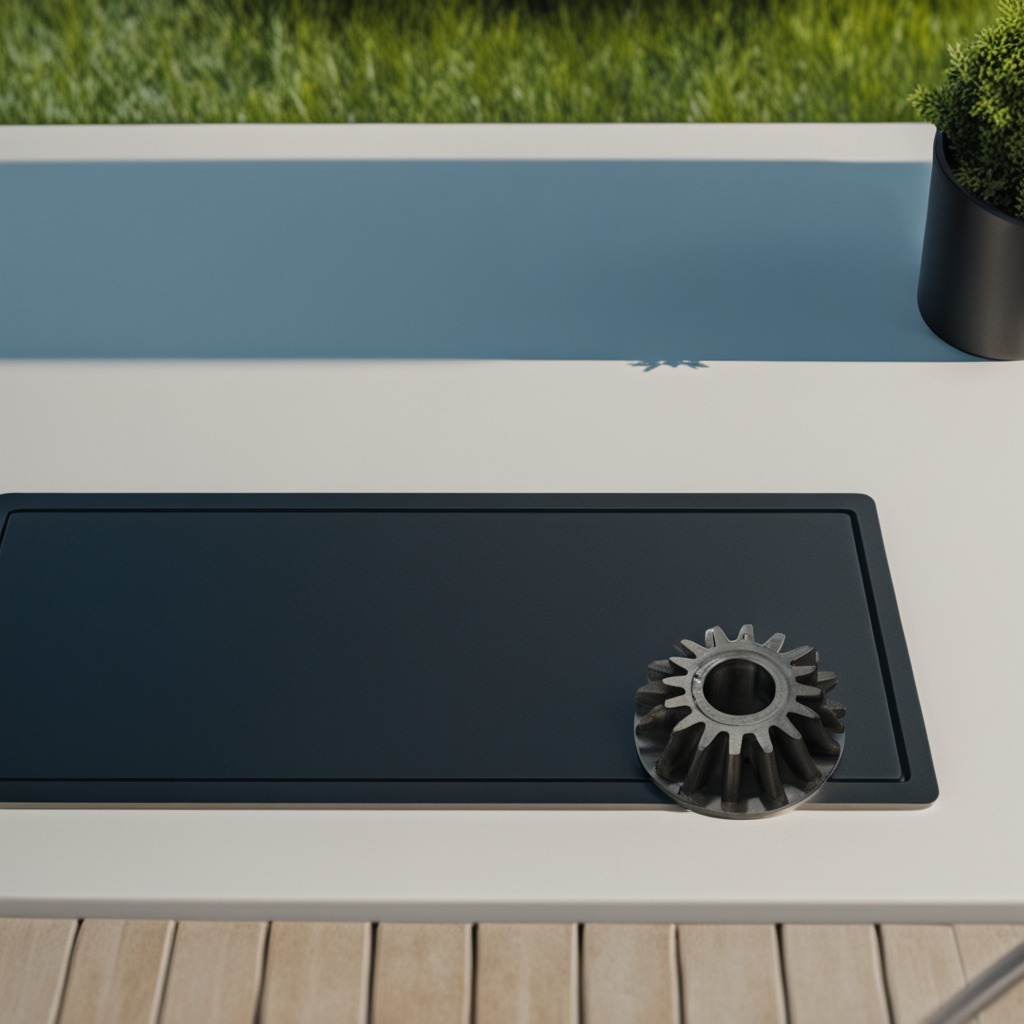
A steel gear with teeth is lying on a textured surface in a temporary outdoor tool station.